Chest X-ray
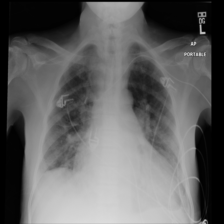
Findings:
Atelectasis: negative
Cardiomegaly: negative
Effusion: negative
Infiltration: negative
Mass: negative
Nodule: negative
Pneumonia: negative
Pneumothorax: negative
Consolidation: negative
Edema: negative
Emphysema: negative
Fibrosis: negative
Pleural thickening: negative
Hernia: negative